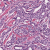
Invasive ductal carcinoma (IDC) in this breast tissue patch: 1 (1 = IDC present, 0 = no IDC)